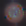
Verkehrszeichen: Geschwindigkeit70
Umgebung: Outdoor, Nature
Tageszeit: Midday
Wetter: PartlyCloudy
Licht: Natural
Jahreszeit: NotSpecified
Kontrast: HighContrast